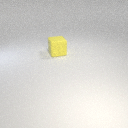
large yellow rubber cube